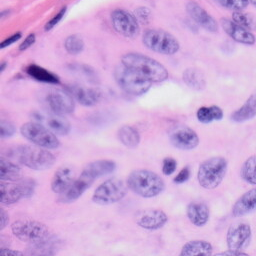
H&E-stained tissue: Skin